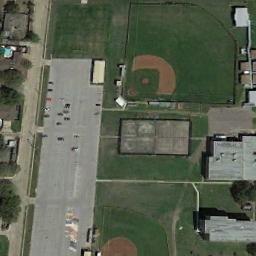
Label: baseball_diamond